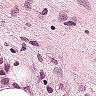
Metastatic tissue present: yes